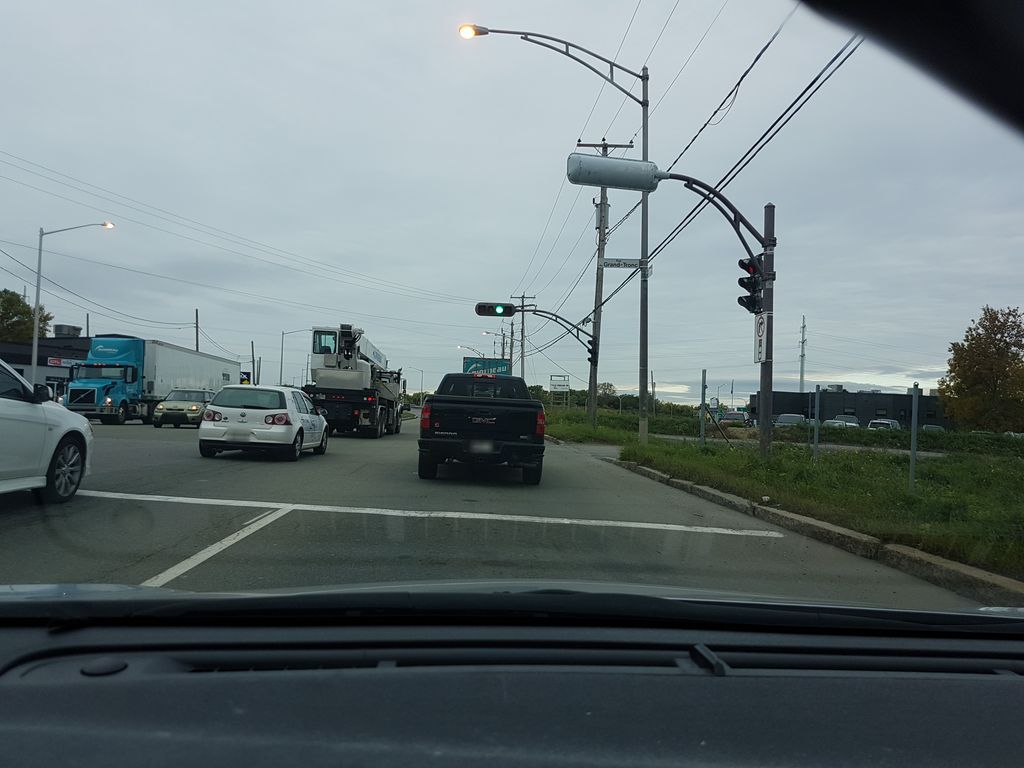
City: quebec_city